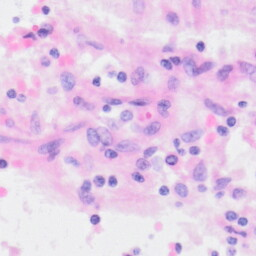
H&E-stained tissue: Kidney